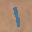
Label: 1